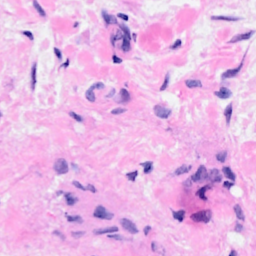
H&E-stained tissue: Breast